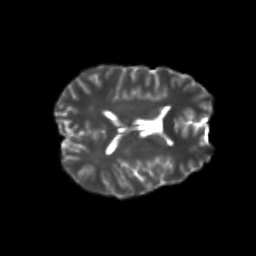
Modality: T2w
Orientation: axial
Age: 20
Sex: male
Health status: healthy
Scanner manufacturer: philips
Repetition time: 7.388 s
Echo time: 0.08599 s